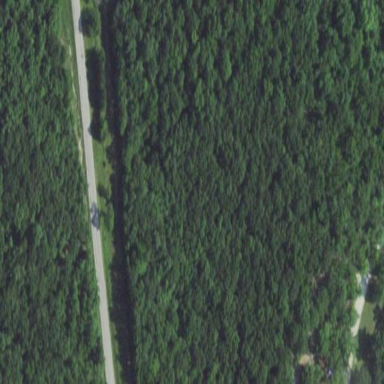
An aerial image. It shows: Forest area.